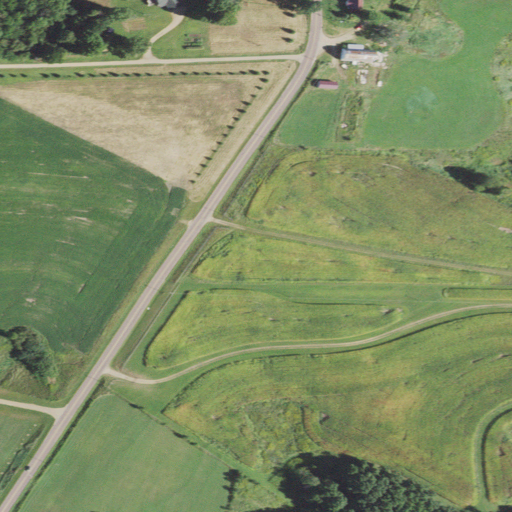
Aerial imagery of ridge(s) in Wisconsin named Buchanan Ridge containing pasture, cultivated crops, open development, deciduous forest, and low intensity development